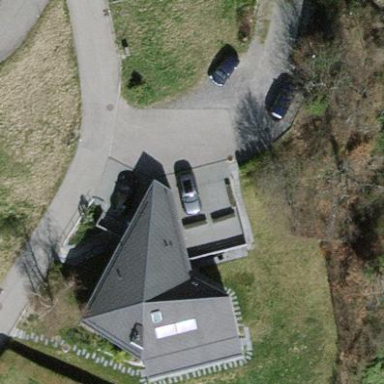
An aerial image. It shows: Detached building.